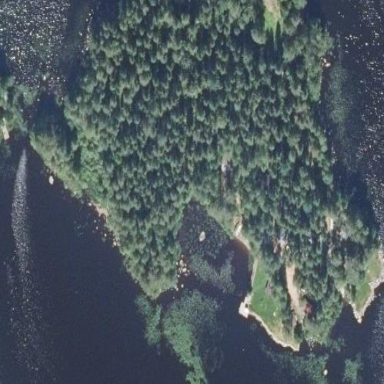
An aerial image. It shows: Islet covered with woodland.